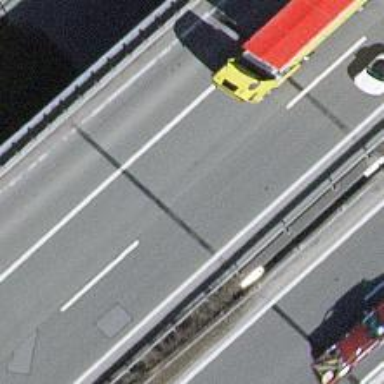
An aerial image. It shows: Viaduct bridge over motorway with asphalt surface.